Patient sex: M
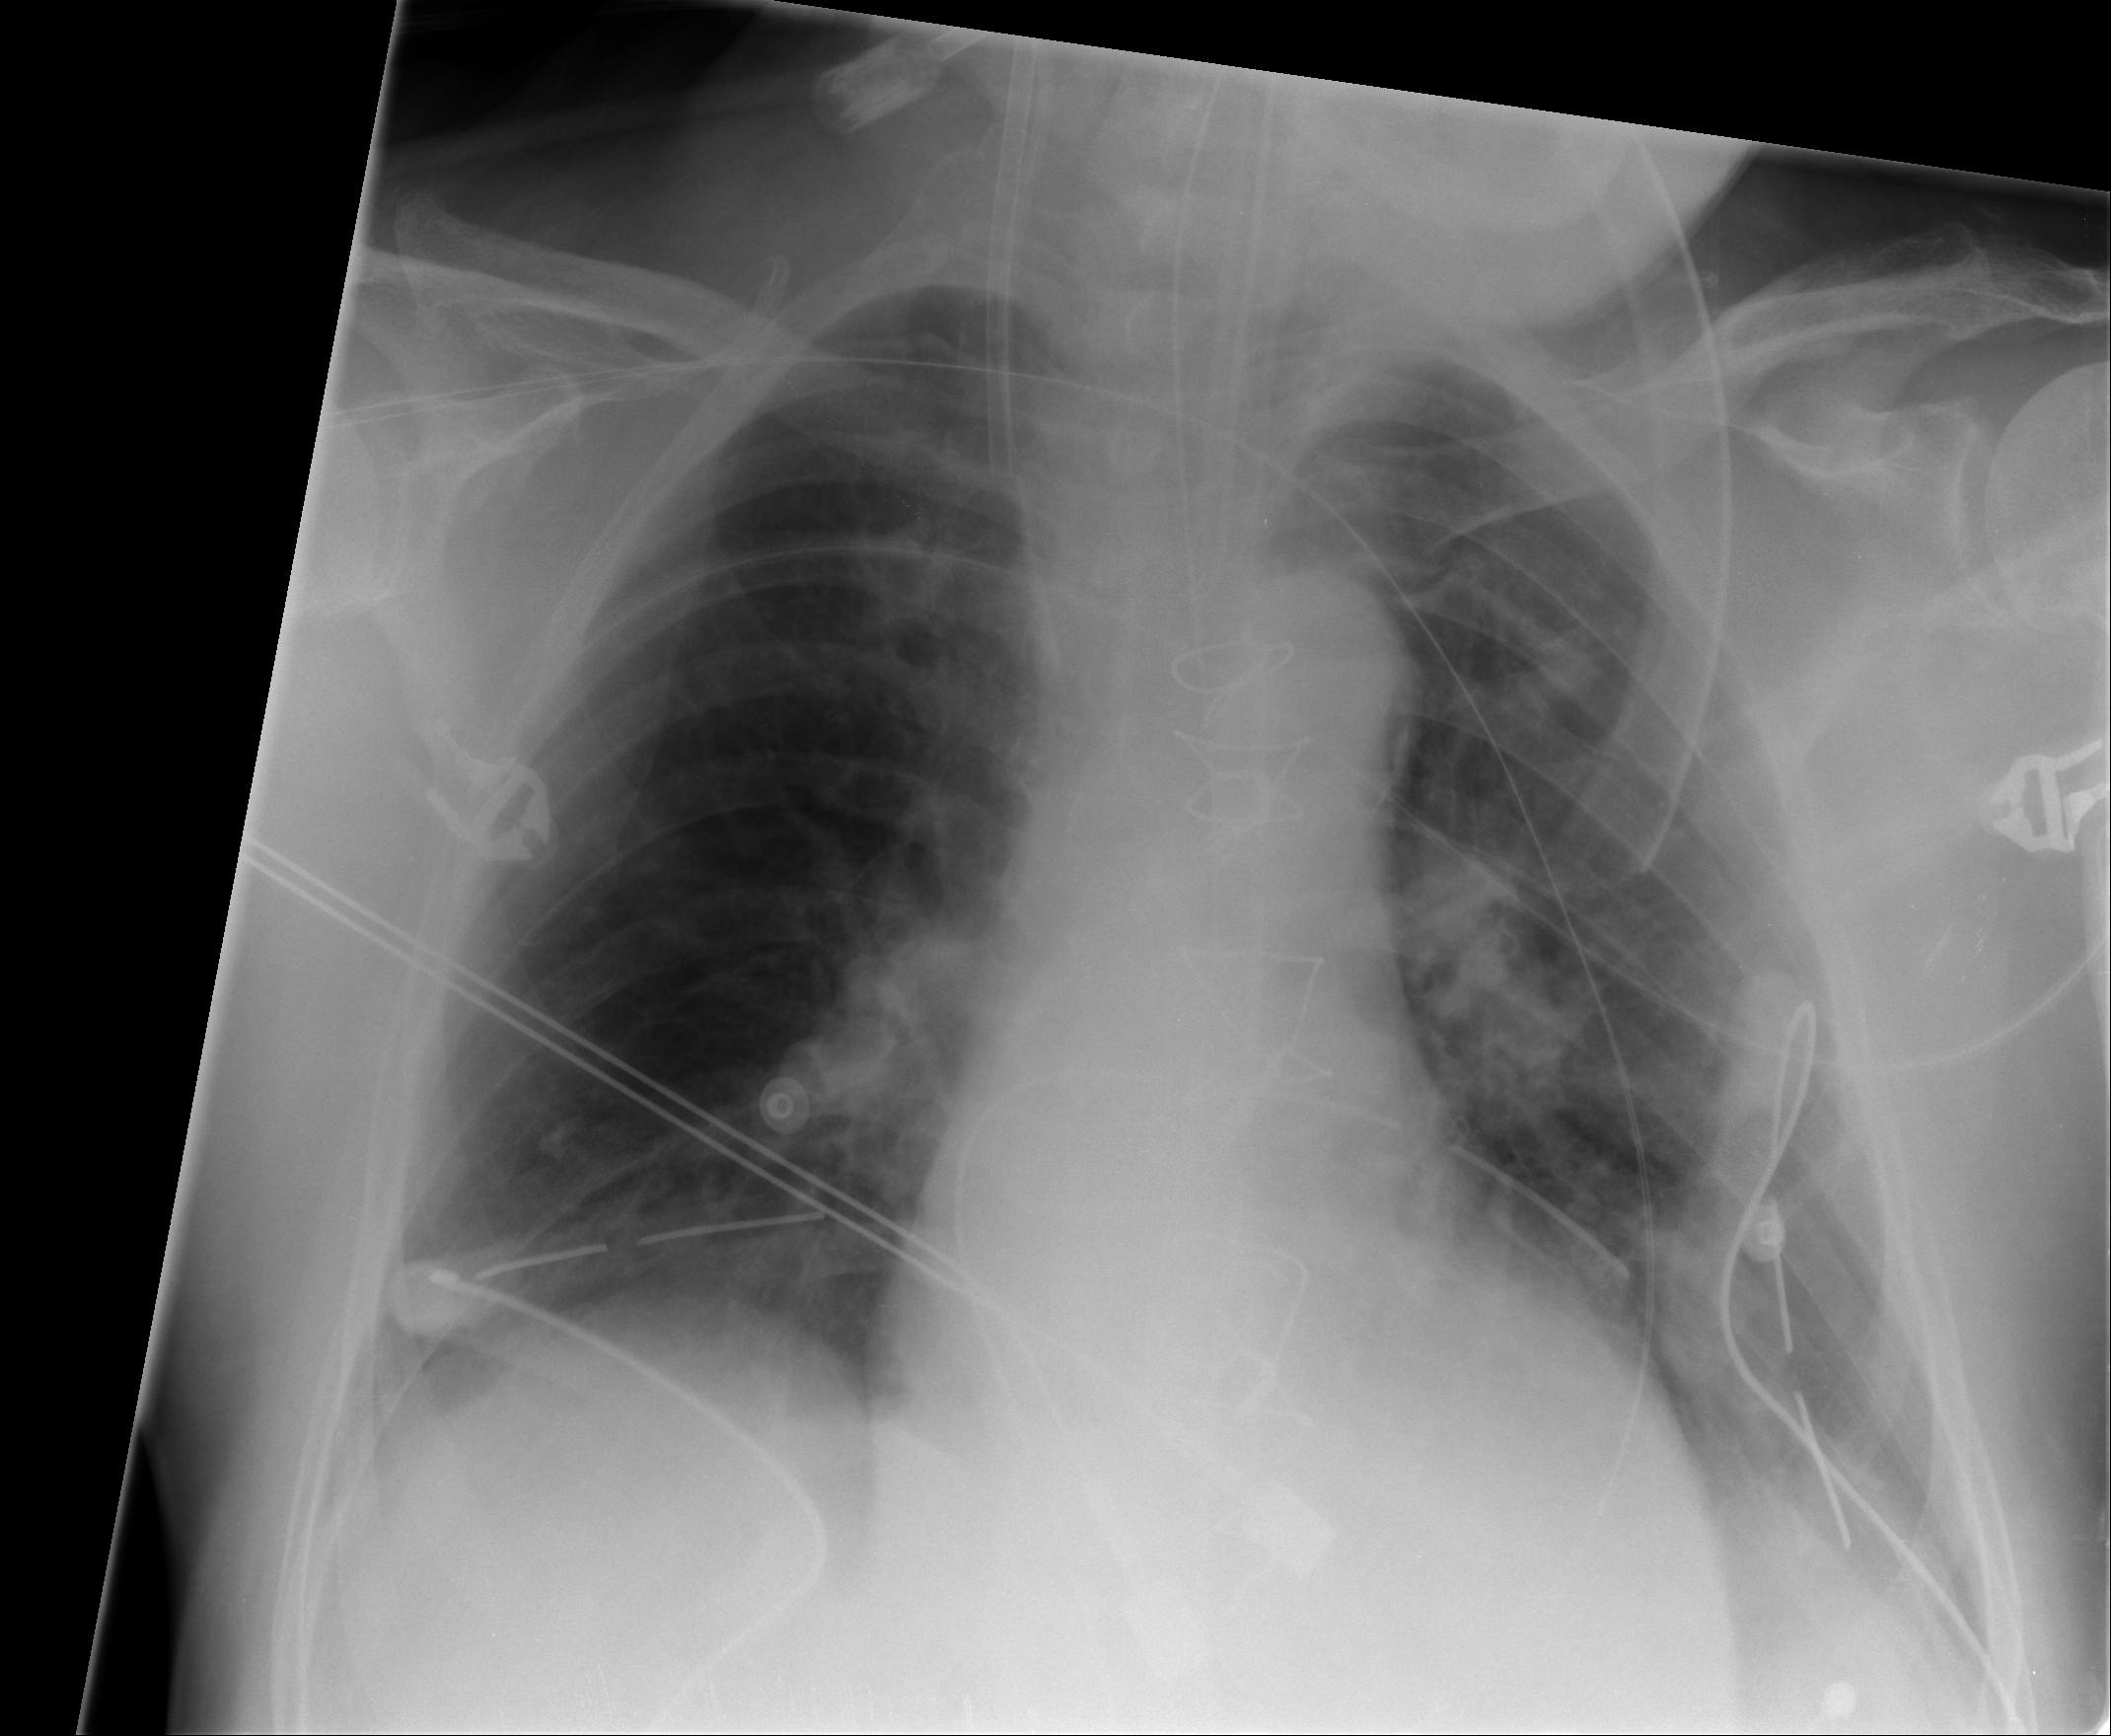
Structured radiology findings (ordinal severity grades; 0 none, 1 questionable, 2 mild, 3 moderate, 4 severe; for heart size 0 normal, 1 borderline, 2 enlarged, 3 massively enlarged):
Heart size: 0
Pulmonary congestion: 1
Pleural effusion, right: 0
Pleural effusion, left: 1
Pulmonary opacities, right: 0
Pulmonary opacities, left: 0
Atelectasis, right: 2
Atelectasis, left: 2